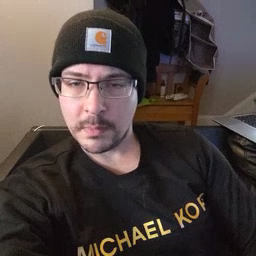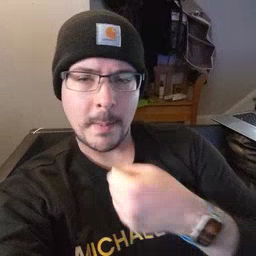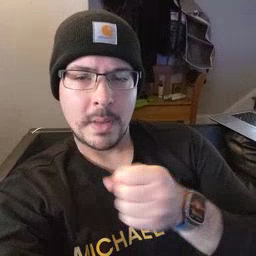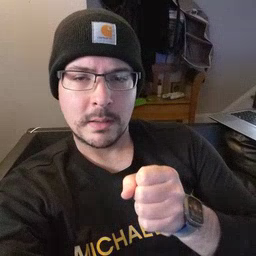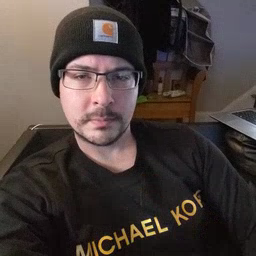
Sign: make